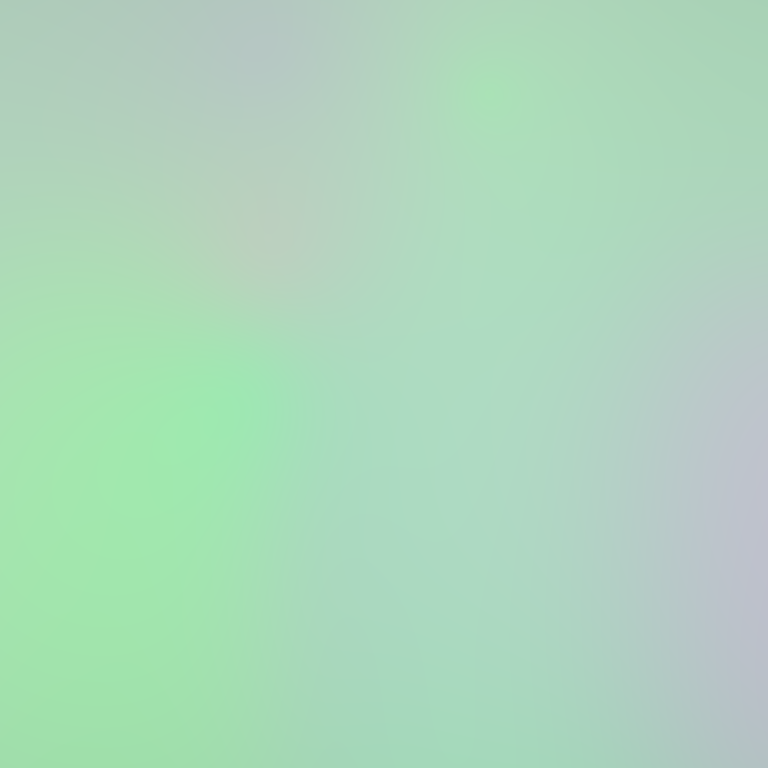
Abstract light effect, smooth gradient from soft green to pale lavender, calm atmosphere, diffuse light, no room, no furniture, no objects.